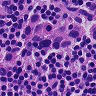
Metastatic tissue present: yes